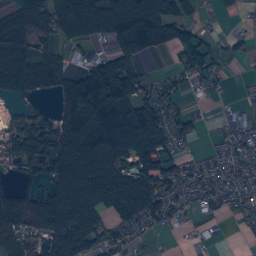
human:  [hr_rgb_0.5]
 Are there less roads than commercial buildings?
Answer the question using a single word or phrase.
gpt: no

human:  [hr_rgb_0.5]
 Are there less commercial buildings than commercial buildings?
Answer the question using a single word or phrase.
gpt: no

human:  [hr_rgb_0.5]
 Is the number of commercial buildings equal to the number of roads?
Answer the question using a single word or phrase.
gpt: no

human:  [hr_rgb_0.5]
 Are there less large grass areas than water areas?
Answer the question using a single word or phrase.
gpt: yes

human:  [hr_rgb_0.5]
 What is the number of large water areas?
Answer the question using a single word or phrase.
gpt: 10

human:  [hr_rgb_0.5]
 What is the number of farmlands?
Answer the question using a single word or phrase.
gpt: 13

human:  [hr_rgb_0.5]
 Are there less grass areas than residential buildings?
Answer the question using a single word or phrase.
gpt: yes

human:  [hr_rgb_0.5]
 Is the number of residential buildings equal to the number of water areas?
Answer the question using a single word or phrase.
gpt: no

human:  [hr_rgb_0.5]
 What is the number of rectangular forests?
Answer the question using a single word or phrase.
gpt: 6

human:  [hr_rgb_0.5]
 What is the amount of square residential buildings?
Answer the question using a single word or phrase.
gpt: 0

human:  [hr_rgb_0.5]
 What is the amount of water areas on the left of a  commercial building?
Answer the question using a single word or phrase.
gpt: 0

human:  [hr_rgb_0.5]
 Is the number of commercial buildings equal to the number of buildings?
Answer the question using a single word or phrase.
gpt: no

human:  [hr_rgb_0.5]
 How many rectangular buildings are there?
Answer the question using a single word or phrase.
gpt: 183

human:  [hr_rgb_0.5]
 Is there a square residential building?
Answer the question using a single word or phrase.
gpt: no

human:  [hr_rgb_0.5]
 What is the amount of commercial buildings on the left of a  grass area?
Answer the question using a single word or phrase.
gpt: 0

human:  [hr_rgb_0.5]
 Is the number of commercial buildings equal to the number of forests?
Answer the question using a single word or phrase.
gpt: no

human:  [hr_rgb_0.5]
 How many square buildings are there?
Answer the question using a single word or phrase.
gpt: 0

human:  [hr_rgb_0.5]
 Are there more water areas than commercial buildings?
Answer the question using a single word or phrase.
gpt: yes

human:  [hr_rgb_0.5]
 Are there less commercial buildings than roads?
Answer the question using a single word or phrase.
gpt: yes

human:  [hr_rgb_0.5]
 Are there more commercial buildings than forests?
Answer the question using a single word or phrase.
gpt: no

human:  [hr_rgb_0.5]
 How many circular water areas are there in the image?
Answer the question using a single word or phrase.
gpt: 2

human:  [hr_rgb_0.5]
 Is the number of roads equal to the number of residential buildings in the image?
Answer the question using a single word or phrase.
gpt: no

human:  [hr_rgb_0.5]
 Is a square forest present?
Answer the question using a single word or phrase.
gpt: no

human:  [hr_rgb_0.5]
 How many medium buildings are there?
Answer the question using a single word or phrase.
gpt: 0

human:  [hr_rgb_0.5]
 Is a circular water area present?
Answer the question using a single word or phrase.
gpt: yes

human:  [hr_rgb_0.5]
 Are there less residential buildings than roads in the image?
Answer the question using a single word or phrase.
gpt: no

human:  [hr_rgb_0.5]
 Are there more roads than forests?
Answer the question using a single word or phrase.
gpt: no

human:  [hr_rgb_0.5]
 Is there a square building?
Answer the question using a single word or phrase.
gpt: no

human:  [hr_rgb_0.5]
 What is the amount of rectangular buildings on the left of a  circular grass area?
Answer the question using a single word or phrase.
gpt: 0

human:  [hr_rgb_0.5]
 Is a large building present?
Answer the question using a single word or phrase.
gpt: yes

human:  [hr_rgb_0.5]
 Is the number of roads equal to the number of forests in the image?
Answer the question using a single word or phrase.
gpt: no

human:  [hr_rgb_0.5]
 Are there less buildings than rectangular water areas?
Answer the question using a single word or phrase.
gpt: no

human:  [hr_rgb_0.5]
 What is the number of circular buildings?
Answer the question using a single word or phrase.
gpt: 0

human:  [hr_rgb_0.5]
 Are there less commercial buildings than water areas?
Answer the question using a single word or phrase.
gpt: yes

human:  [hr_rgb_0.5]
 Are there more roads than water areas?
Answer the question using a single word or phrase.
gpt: yes

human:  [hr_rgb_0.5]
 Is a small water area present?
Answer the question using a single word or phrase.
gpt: yes